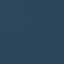
Land use / land cover: SeaLake